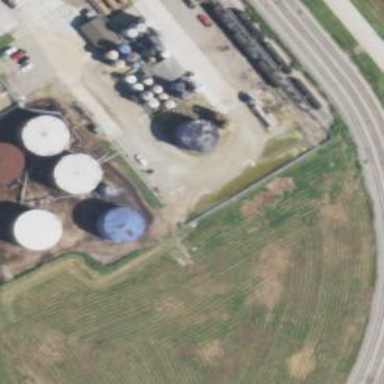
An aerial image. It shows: Storage tank with man-made structure.